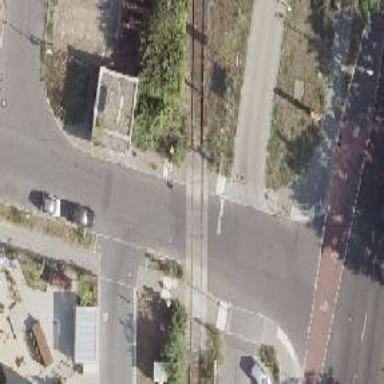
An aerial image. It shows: Uncontrolled level crossing for the railway.